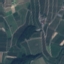
Land use / land cover class: PermanentCrop